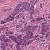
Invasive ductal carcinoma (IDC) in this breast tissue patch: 1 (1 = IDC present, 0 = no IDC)